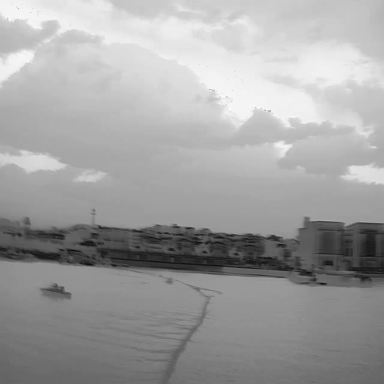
There are two canoes in the infrared image.